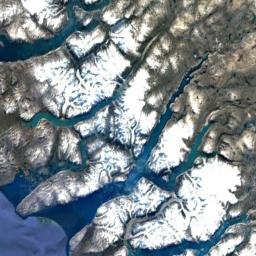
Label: snowberg